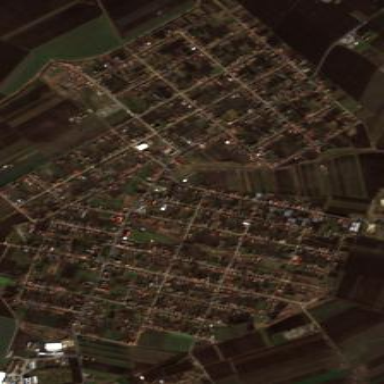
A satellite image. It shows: Residential area in village.